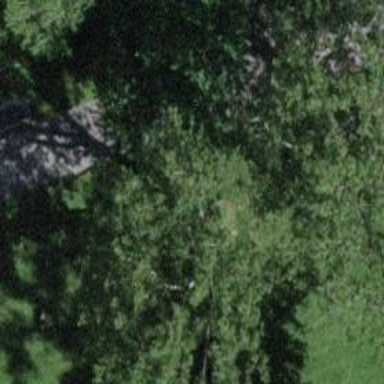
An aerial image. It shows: Deciduous broadleaved tree in park.